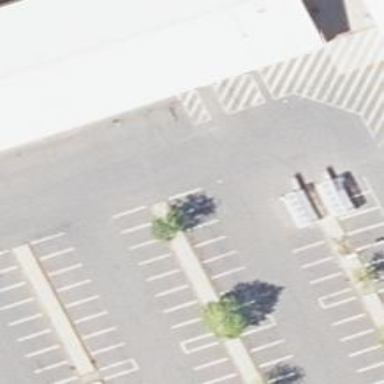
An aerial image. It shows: Asphalt parking aisle designated as service road.